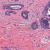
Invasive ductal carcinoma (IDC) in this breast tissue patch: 1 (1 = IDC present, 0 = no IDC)